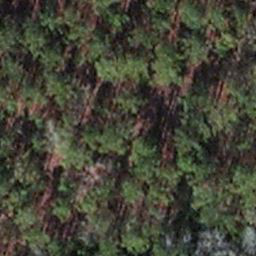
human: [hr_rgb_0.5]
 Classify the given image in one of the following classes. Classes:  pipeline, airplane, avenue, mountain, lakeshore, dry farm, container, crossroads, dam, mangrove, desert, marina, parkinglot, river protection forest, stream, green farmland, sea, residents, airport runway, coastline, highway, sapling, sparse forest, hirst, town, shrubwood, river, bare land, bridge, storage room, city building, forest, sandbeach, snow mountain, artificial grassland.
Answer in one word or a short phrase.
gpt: sapling